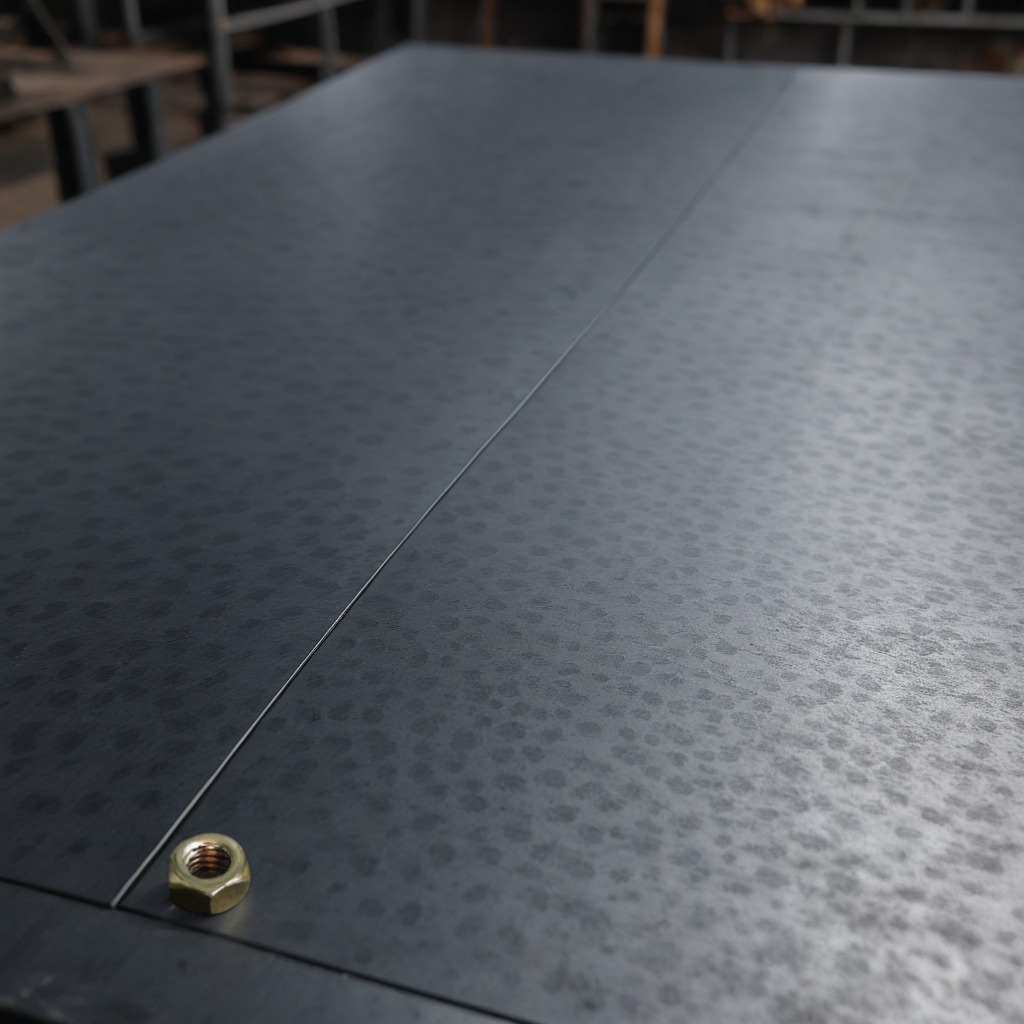
A metal nut is lying on a cold steel table in a mining workshop.